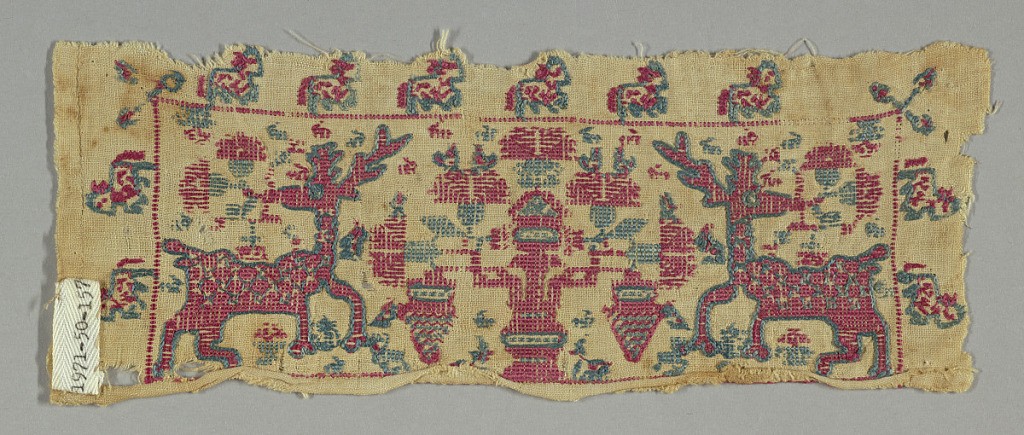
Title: Fragment
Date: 18th century
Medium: linen Technique: embroidered
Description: Fragment with a central design of carnations in a vase with reindeer on either side.